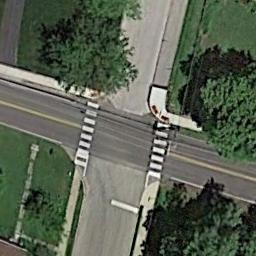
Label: intersection